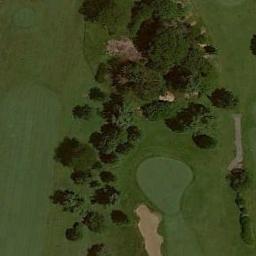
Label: golf_course